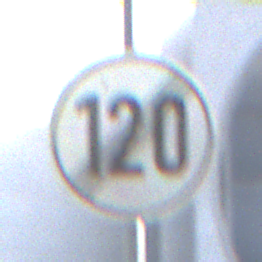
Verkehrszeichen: EndeGeschwindigkeit120
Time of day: MorningAfternoon
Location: Outdoor (Urban)
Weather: PartlyCloudy
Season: NotSpecified
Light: Natural